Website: apple
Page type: billing-address
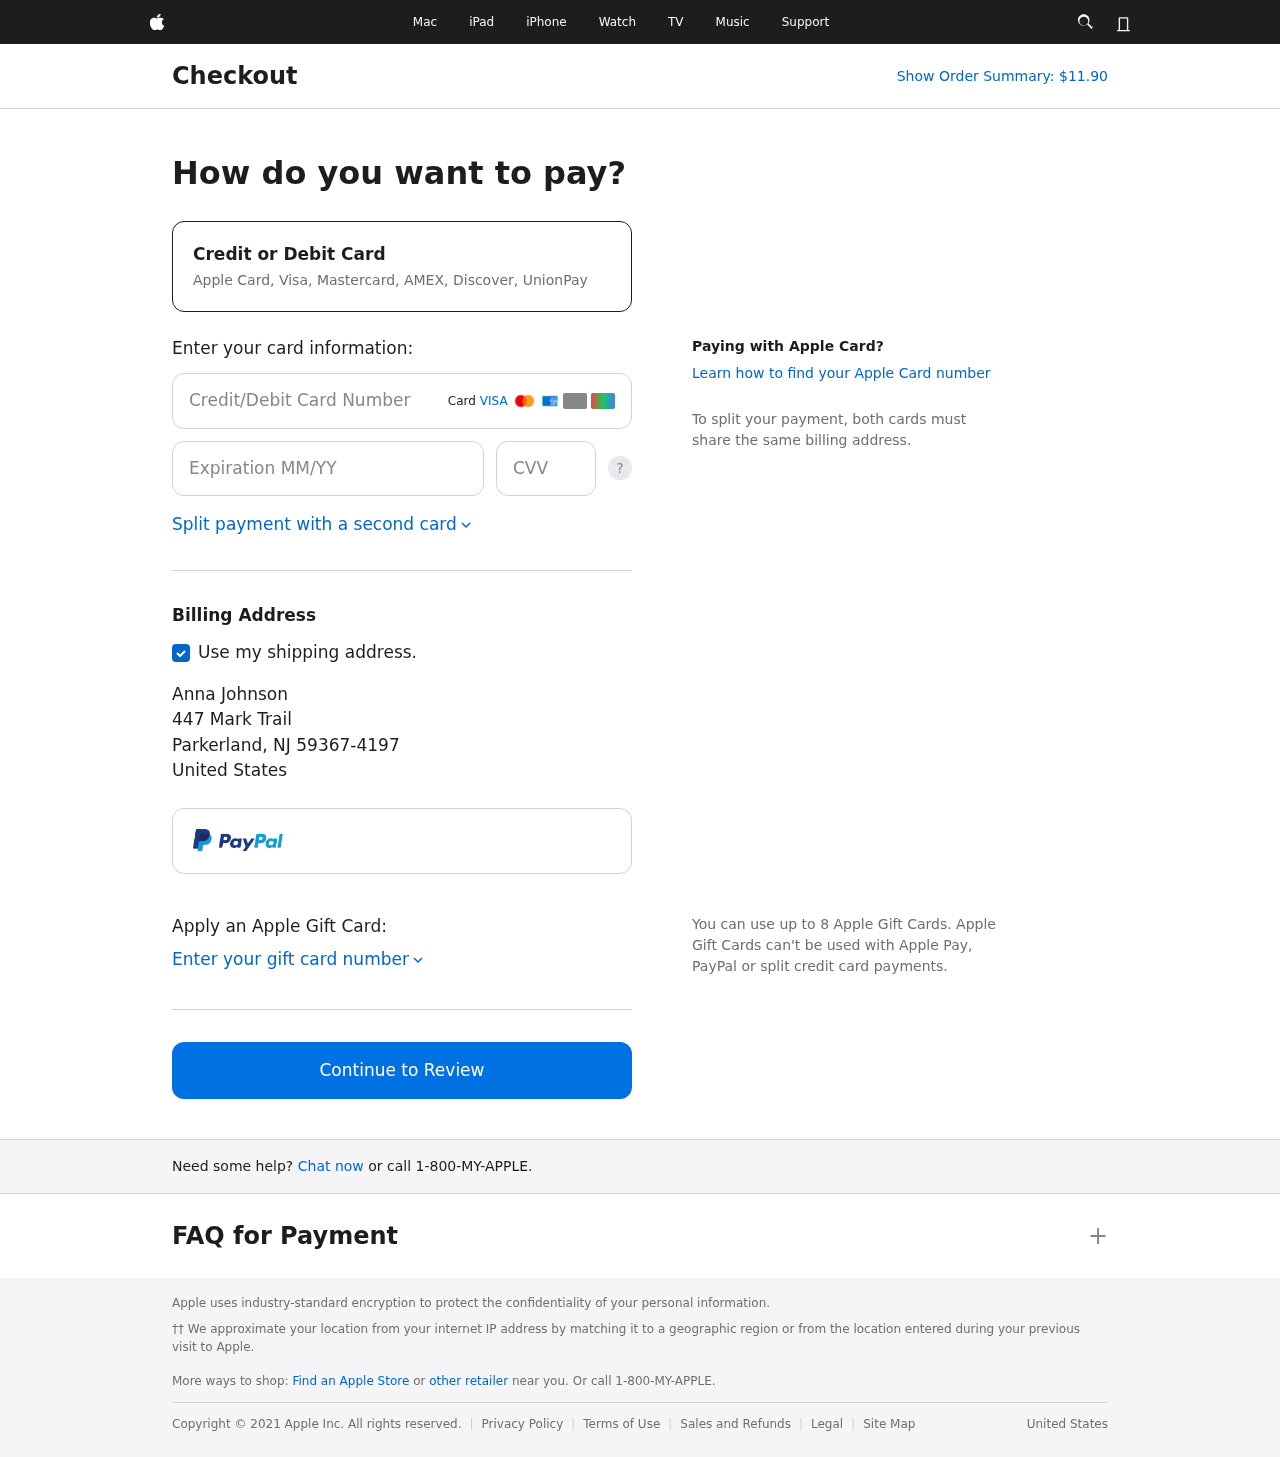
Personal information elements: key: PII_CARD_CVV
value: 663
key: PII_CARD_EXPIRY
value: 02/27
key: PII_CARD_NUMBER
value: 4282 0663 5177 0013
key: PII_CITY
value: Parkerland
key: PII_COUNTRY
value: United States
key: PII_FULLNAME
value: Anna Johnson
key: PII_POSTCODE_FULL
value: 59367-4197
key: PII_STATE_ABBR
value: NJ
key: PII_STREET
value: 447 Mark Trail
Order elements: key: ORDER_TOTAL
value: Show Order Summary: $11.90